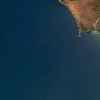
Label: water